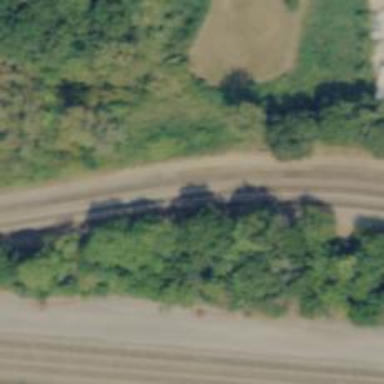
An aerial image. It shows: Railway milepost with code "WA" on the rail.